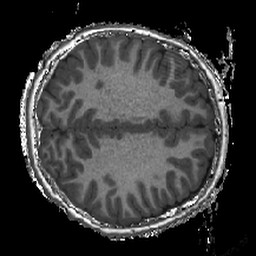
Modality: T1w
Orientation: axial
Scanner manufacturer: siemens
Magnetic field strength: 3 T
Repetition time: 2.4 s
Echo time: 0.00224 s